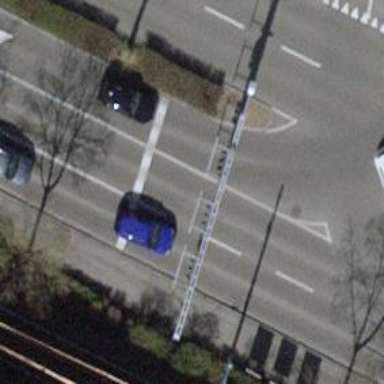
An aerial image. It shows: Road with traffic signals.